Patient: sex M, age 66
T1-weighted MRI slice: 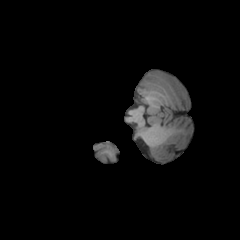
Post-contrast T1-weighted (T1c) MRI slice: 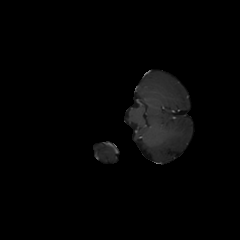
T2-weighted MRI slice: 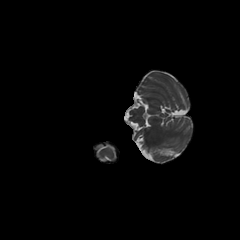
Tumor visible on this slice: no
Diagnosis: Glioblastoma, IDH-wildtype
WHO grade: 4